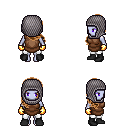
a pixel art fantasy rpg character, female body template, dark elf, purple skin, brown tunic, white pants, brown right-swept hairstyle, chain hood, gold gloves, black shoes, four views (front, back, left, right), 2x2 character sprite sheet, small pixel art, hard edges, no anti-aliasing